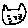
Label: cat